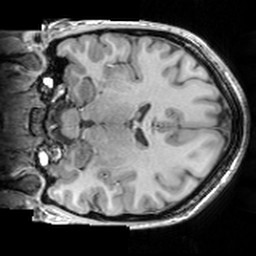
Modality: T1w
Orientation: coronal
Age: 18
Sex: female
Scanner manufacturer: siemens
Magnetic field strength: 3 T
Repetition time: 1.63 s
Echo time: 0.00311 s